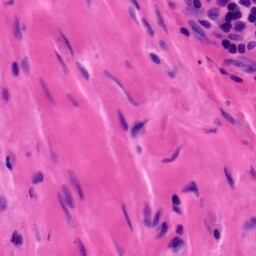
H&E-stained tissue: Tonsil